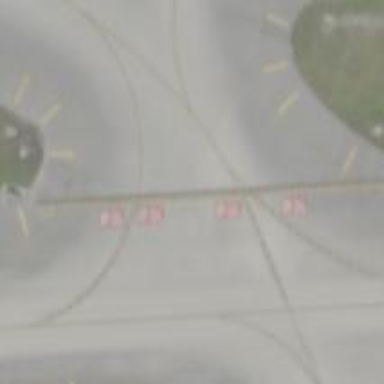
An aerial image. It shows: Image of taxiway at airport.